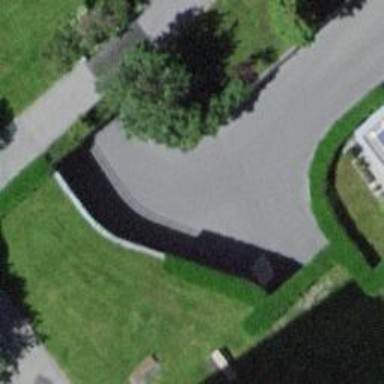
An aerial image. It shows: Parking entrance.